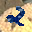
Label: 2